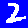
Digit: 2